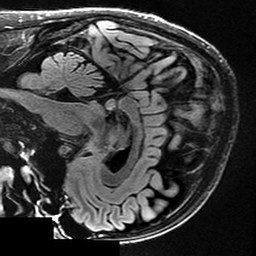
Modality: T2w
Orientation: sagittal
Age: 48
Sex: male
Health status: healthy
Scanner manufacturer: ge
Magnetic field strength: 3 T
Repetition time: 12 s
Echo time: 0.09548 s